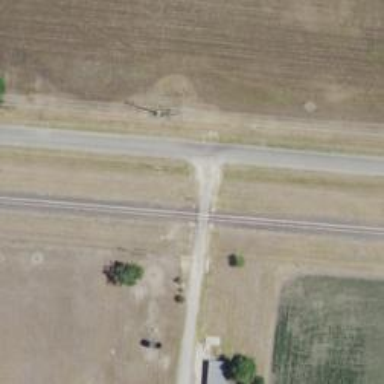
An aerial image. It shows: Level crossing along the railway.